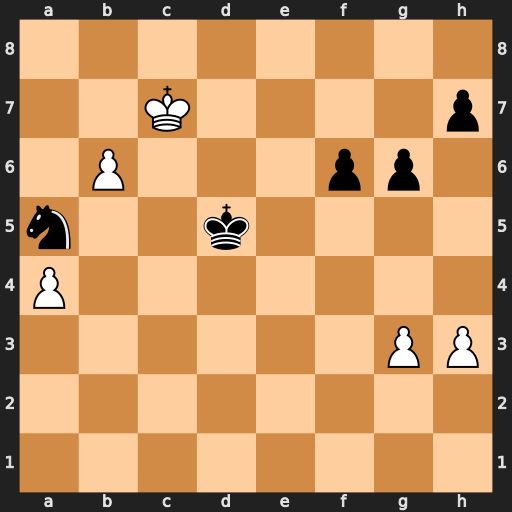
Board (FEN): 8/2K4p/1P3pp1/n2k4/P7/6PP/8/8
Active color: w
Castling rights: -
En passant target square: -
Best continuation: b7 Nc6 a5 Nxa5 b8=Q